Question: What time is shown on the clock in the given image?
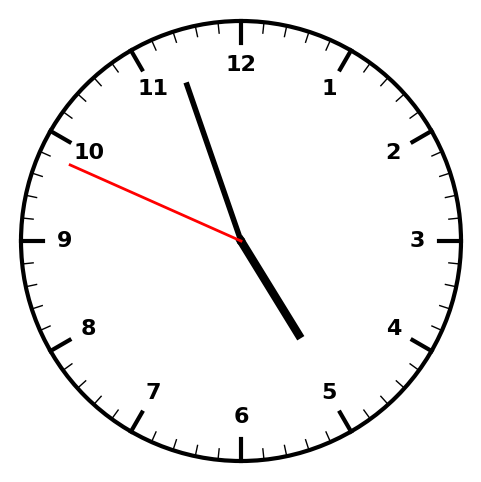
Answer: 04:56:49